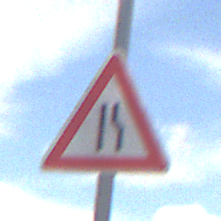
Verkehrszeichen: EinseitigVerengteFahrbahnRechts
Umgebung: Outdoor, Nature
Tageszeit: Midday
Wetter: PartlyCloudy
Licht: Natural
Jahreszeit: NotSpecified
Kontrast: HighContrast